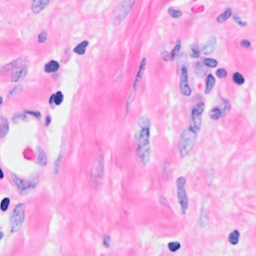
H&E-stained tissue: Breast